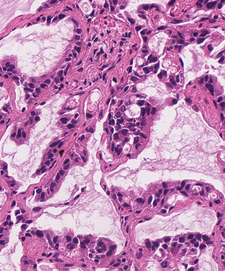
Tumor epithelial tissue: yes
Tumor-associated stroma tissue: yes
Normal tissue: no